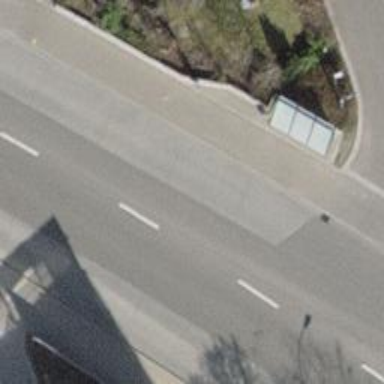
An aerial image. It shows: Bus stop with stop position for public transport.